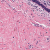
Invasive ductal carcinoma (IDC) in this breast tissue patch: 0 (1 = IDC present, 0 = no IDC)